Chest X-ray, PA view. Patient: 65 years old, sex F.
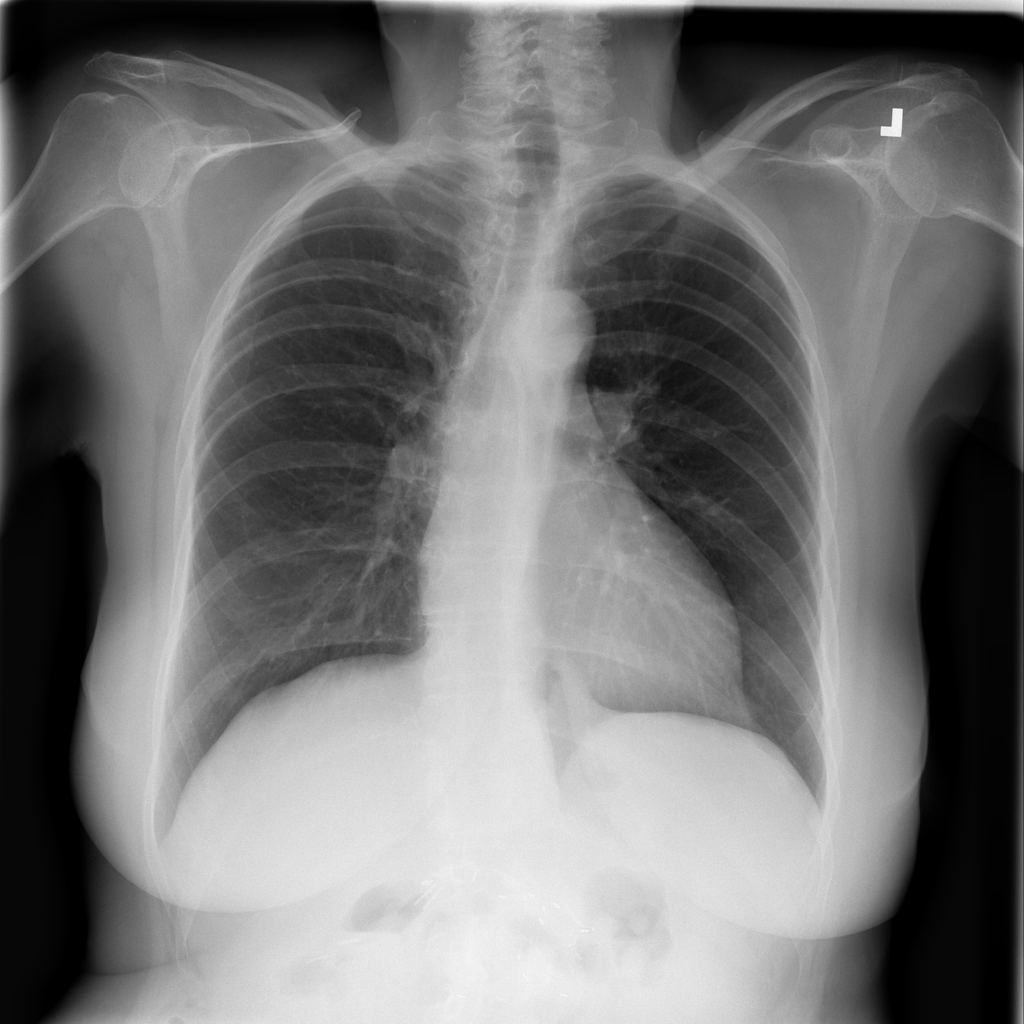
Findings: No Finding